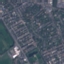
Land use / land cover: Residential